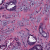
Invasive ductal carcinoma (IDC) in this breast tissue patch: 1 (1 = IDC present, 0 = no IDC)